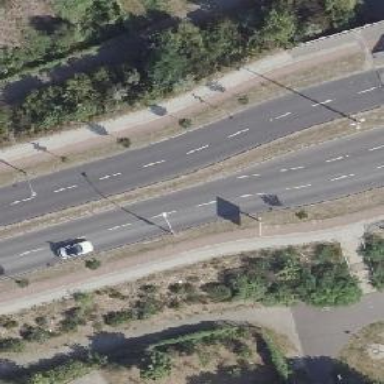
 classified as secondary road. It is dual carriageway."